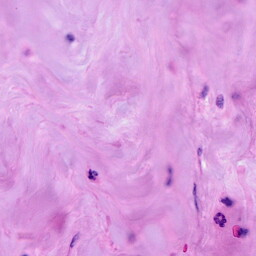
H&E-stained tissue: Breast